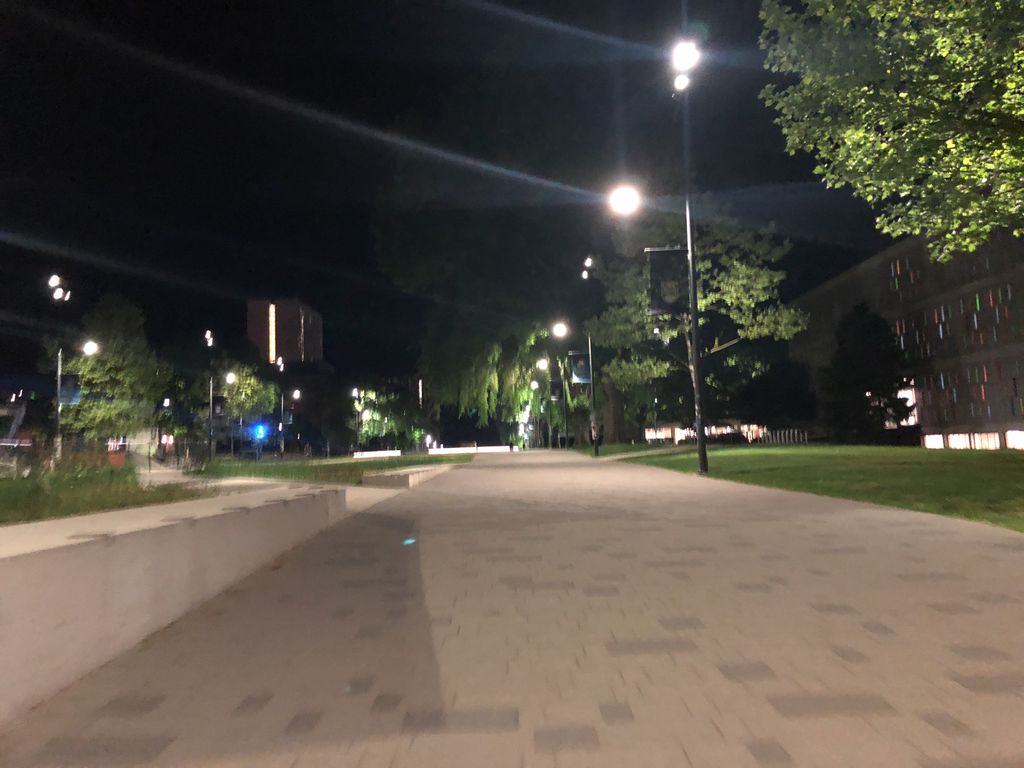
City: vancouver